Question: I'm a beginner and I don't know how to make a cross shaped kernel in openCV using python? I want to make a 3x3 cross shaped kernel so I can apply morphological transformations to A1, and the kernel being B1.
Here is the picture of what A1 and B1 are.

This is what I have for the kernel but im getting a name error : name 'array' is not defined.
'''
# Cross-shaped kernel (structuring element)
cv.getStructuringElement(cv.MORPH_CROSS,(3,3))
kernel = array ([[0, 1, 0],
[1, 1, 1],
[0, 1, 0]], dtype = cv.uint8)
'''
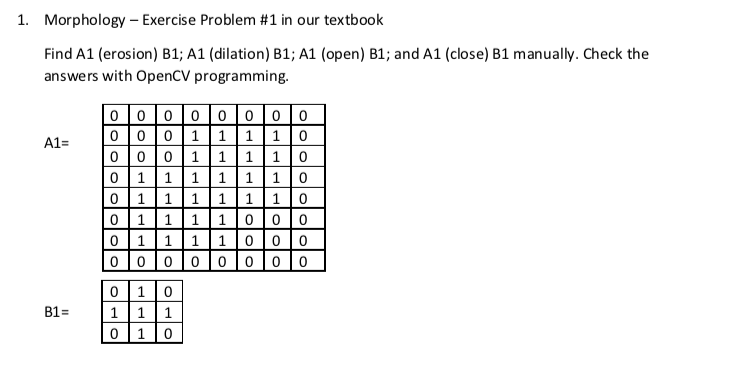
Answer: The array function is a part of the numpy. This is how you can create the kernel/array:
'''
import numpy as np
kernel = np.array([[0, 1, 0],
[1, 1, 1],
[0, 1, 0]], dtype = np.uint8)
'''